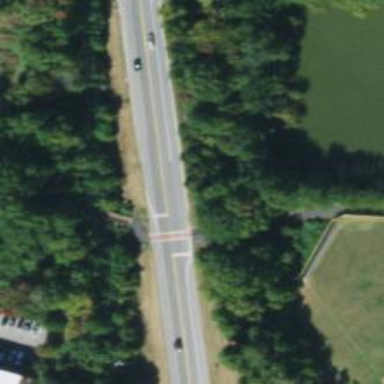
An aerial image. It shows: Marked asphalt cycleway with crossing.